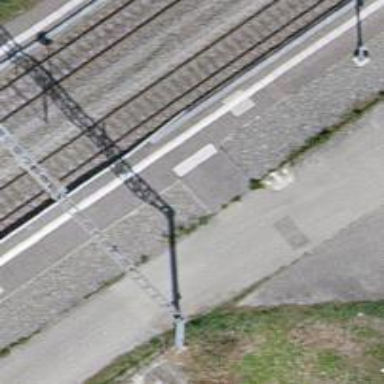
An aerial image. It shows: Abandoned railway siding with single track. The electrification is done using contact line.